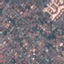
Land use / land cover: Residential